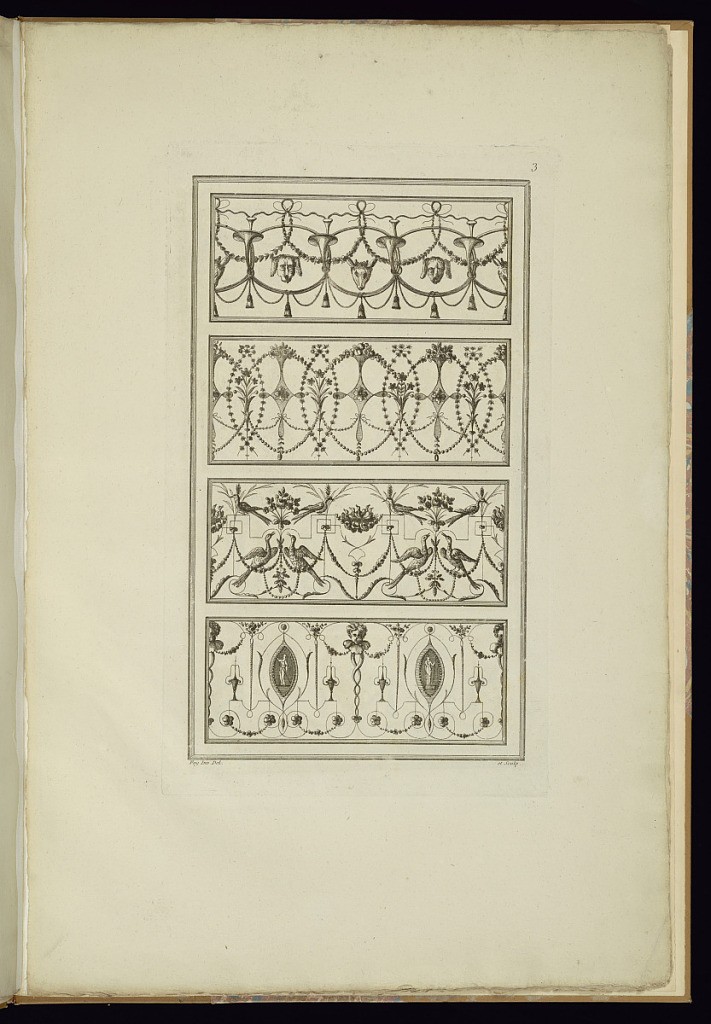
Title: Arabesque Ornament Designs
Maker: Jean-Baptiste Fay, French, active 1765 – 1790s
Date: late 18th century
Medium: Etching on laid paper
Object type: Print
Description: Four horizontal designs for ornamental friezes with repeating patterns featuring arabesque motifs. The designs include flowers, scrolling leaves, fleurons, rosettes, festoons of flowers, ribbons, tassels, animal heads, horns, birds, wheat stalks, vases, putti heads, and oval roundels with figures. The plate is numbered and signed.